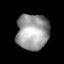
Tissue: prostate
Cell type: Epithelial cells
Senescence score: 0.1763
Nuclear area (px): 1134
Mean DAPI intensity: 155.328